Interaction volume radius: 5 \u00c5
Interaction volume height: 35 \u00c5
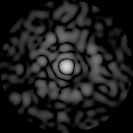
Disorder parameter: 0.8452